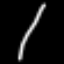
Label: line